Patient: sex M, age 40
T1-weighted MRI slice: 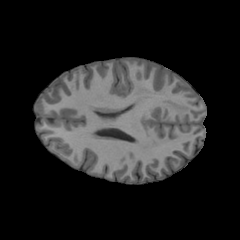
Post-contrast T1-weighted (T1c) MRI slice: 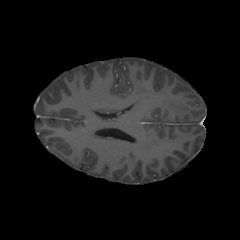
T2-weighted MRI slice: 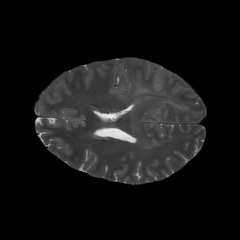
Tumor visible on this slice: yes
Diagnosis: Astrocytoma, IDH-mutant
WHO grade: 3